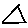
Label: triangle